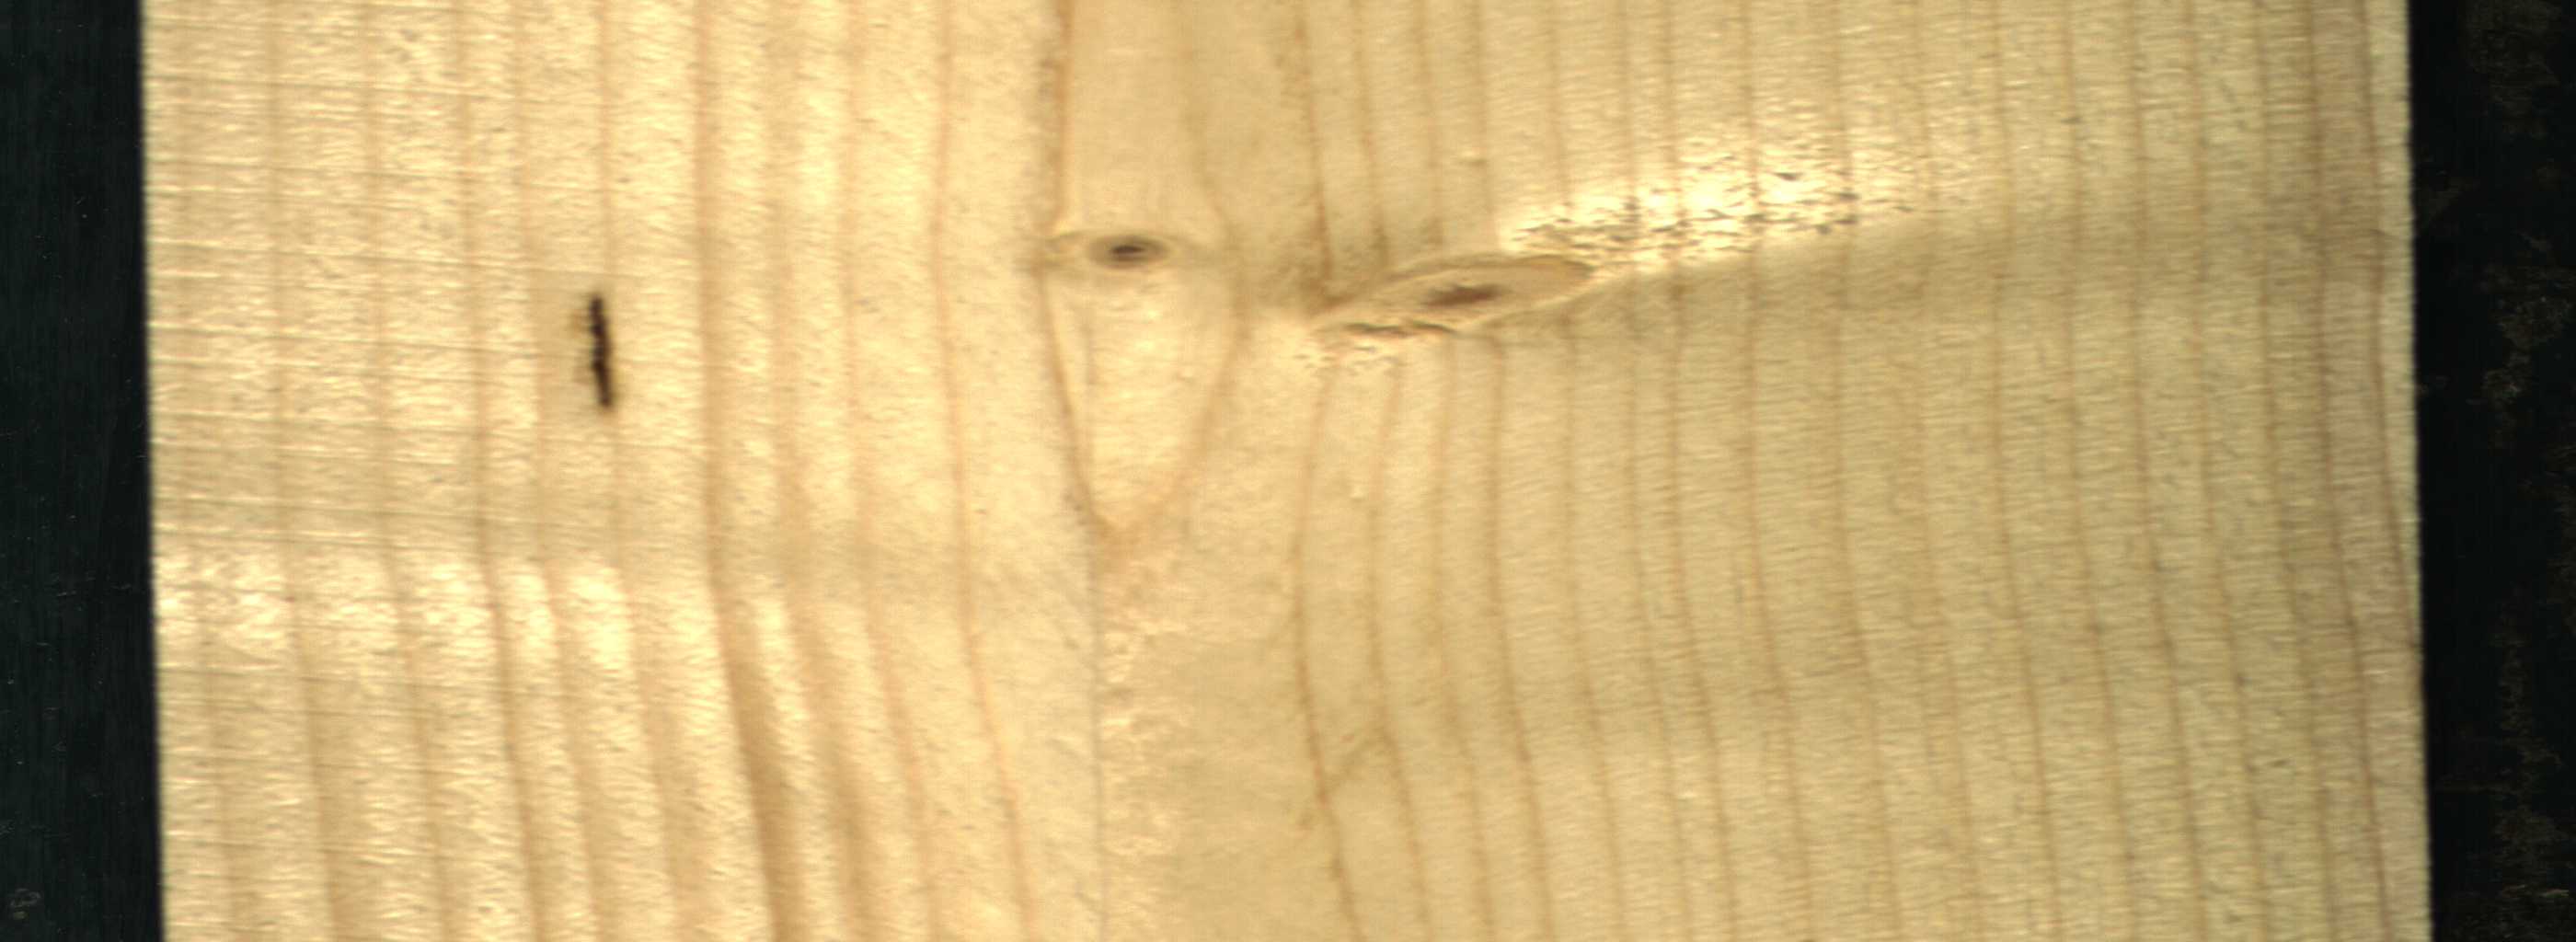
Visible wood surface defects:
resin
Live_Knot
Live_Knot